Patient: sex F, age 38
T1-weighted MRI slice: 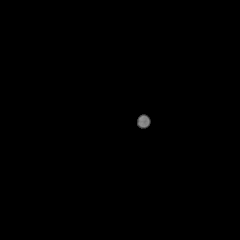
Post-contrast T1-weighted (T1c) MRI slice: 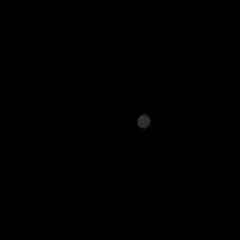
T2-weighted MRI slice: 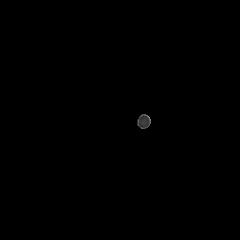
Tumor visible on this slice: no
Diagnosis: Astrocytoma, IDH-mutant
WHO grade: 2